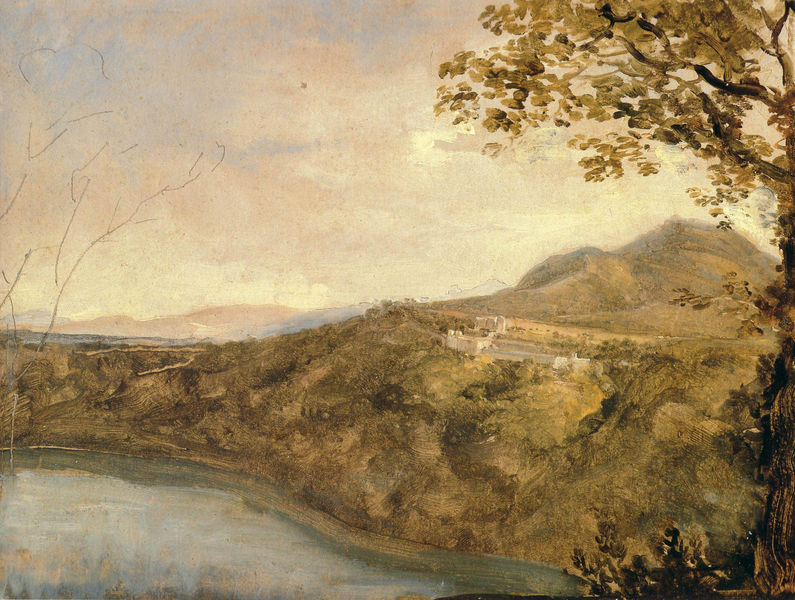
Titel: Albaner See mit Palazzolo und Monte Cavo
Künstler: Johann Georg von Dillis
Institution: (Privatbesitz)
Schlagwörter: baum, berg, blau, blätter, felsen, gemälde, himmel, laub, meer, wasser, weiß, wolken, bäume, fluss, gelb, grün, impressionismus, landschaft, ocker, see, teich, ufer, äste, braun, grau, licht, pastell, schwarz, zeichnung, anlage, ausblick, blick, gebäude, gras, haus, rose, rot, schloss, weg, wiese, wolke, beige, malerei, rahmen, spitze, bild, spiegel, öl, ast, baumstamm, horizont, hügel, natur, spiegelung, stamm, strauch, weide, weite, büsche, sonne, sträucher, wiesen, corot, gold, realismus, blatt, rosa, tal, wald, turm, hellblau, küste, abhang, berge, bergig, fels, gebirge, hang, mauer, dunst, hellgrün, lila, sonnenuntergang, landschaftsmalerei, herbst, romantik, immel, stämme, marron, vert, baumkrone, bucht, village, ruine, burg, kloster, bergspitze, festung, wälder, berggipfel, landzunge, himme, maison, mauern, lac, brauntöne, rinde, pinselstriche, frühjahr, wipfel, lumière, ombre, arbre, ciel, foret, nature, paysage, peinture, fleuve, horizon, eau, ville, sonnen, bleu, montagne, riviere, campagne, rhein, dillis, pastellig, croquis, esquisse, kastell, burganlage, nuage, nuages, huile, chateau, hügek, arbres, tronc, toile, brume, boucher, chemin, mur, herbe, bergkuppe, colline, tableau, buisson, entfernung, mer, plage, schlossruine, feuilles, pastel, reflet, olken, branche, elb, route, villa, fort, branches, flusss, entfernt, falaise, volcan, côte, océan, infini, berspitze, citadelle, rive, collines, n, bâtiment, atmosphere, muraille, geschichte und traum, ciel bleu, colinne, l'huile, serenity